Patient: sex M, age 32
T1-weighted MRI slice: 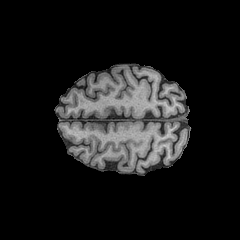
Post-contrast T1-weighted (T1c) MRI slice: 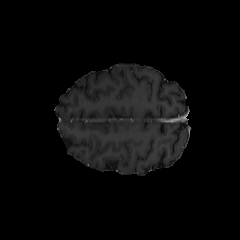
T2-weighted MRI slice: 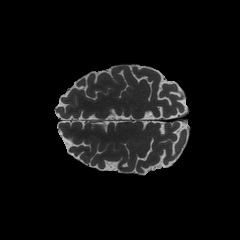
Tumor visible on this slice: no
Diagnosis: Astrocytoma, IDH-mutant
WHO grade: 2